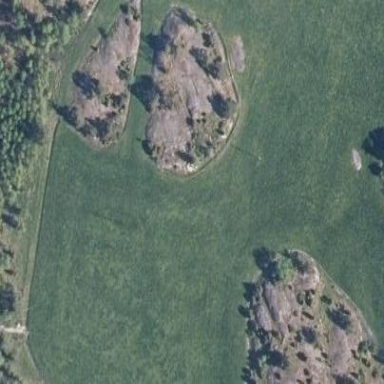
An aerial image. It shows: Landscape of bare rock.